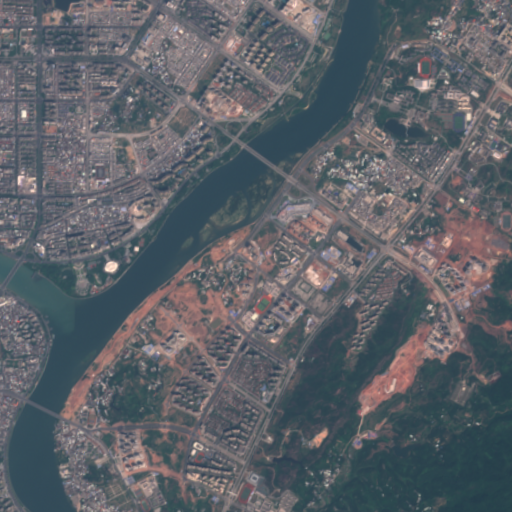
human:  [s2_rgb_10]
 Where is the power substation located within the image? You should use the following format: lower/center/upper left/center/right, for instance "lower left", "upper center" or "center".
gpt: The power substation is located in the lower right of the image.
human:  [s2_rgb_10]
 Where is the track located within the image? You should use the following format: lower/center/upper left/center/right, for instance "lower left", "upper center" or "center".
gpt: The track is located in the upper center of the image.
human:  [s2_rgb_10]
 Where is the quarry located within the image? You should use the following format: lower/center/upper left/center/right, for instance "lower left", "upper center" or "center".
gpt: There is no quarry in the image.